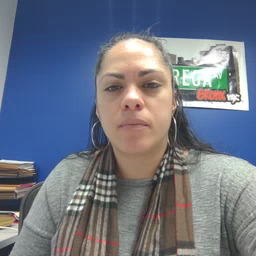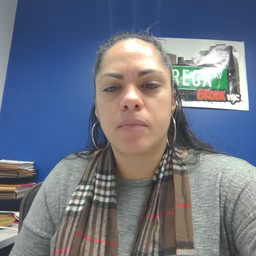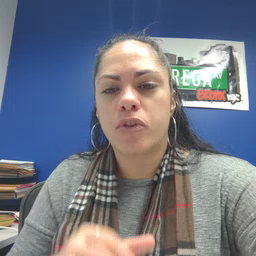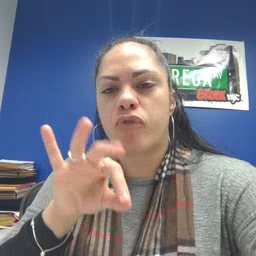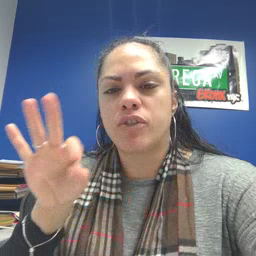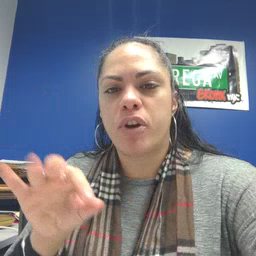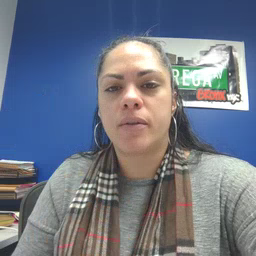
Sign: frenchfries